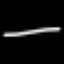
Label: line